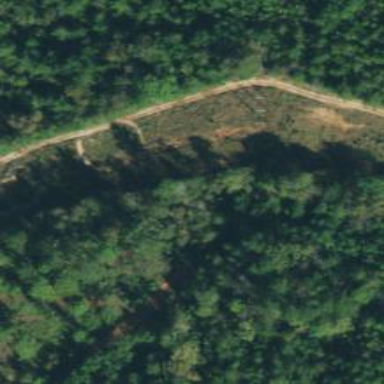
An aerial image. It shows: Abandoned road.